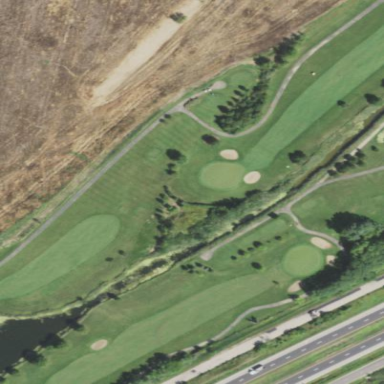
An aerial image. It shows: Water hazard in golf course. The hazard is natural water feature.